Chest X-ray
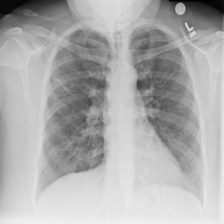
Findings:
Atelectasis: negative
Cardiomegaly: negative
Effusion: negative
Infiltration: negative
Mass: negative
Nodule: negative
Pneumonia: negative
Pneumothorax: negative
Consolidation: negative
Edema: negative
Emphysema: negative
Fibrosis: negative
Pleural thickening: negative
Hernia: negative